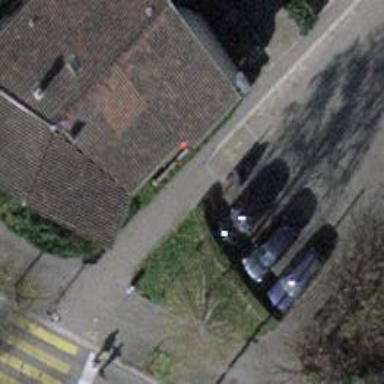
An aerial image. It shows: Bollard.